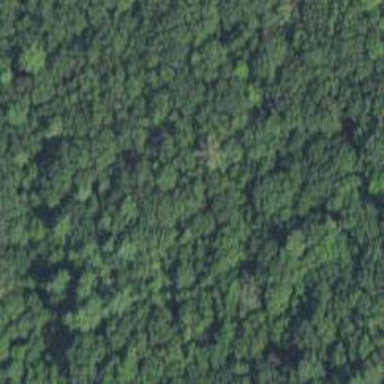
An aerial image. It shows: Woodland with needle-leaved trees.